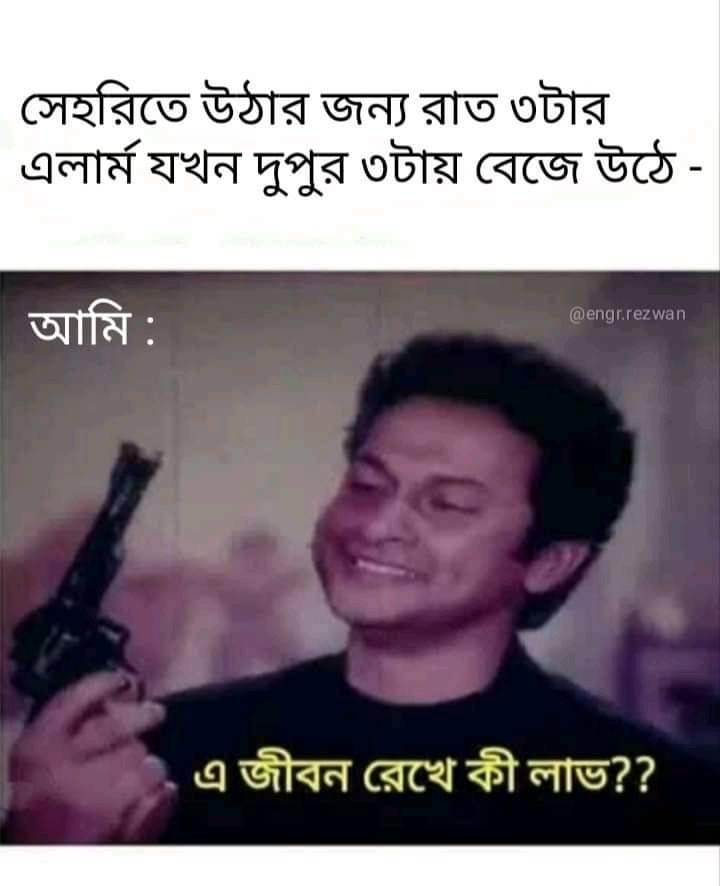
Text: সেহেরীতে উঠার জন্য রাত ৩টার এলার্ম যখন দুপুর ৩টায় বেজে উঠে - আমি: এ জীবন রেখে কী লাভ ??
Label: Non Hate